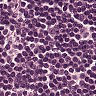
Metastatic tissue present: no